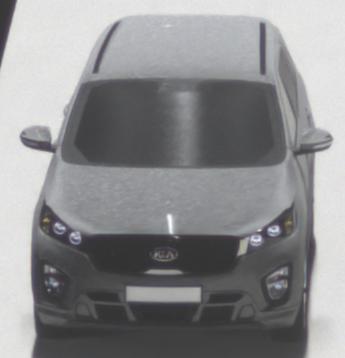
Make: KIA
Model: Sorento 2.2 CRDi
Detailed model: Sorento (UM)
Model produced from: 2015/03
Model produced until: 2017/10
Doors: 5
Color: gray
Road condition: dry road
Daytime: not specified
Contrast: high contrast